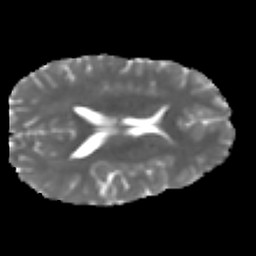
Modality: MD
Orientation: axial
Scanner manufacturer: ge
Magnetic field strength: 3 T
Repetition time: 7.98 s
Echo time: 0.0701 s